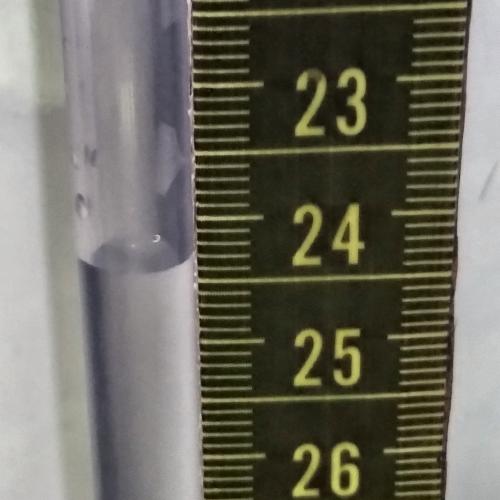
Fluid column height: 24.3 cm